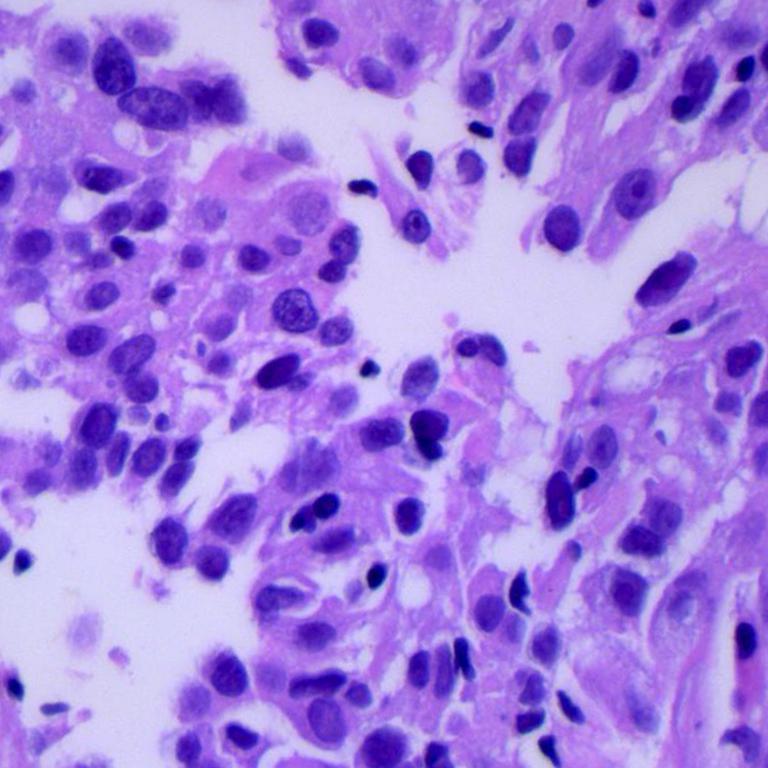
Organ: lung
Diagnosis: adenocarcinomas